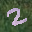
Label: 2